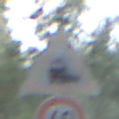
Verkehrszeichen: Bahnuebergang
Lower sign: Geschwindigkeit40
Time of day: SunriseSunset
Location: Outdoor (Nature)
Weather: NotSpecified
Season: Autumn
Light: Natural